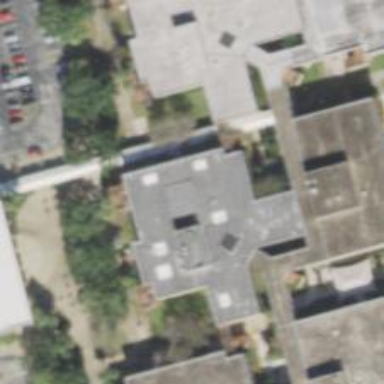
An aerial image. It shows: College building.